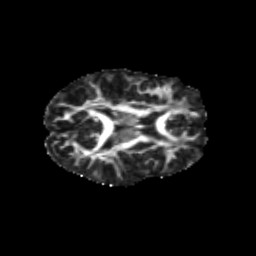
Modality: FA
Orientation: axial
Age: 10
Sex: male
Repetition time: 9.512 s
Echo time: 0.089 s